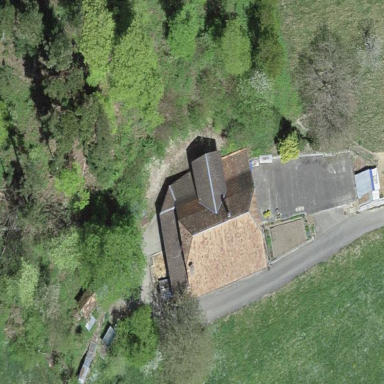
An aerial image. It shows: Farm building.